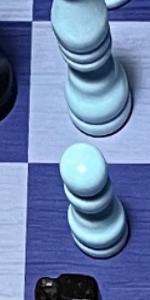
Label: Pawn_White